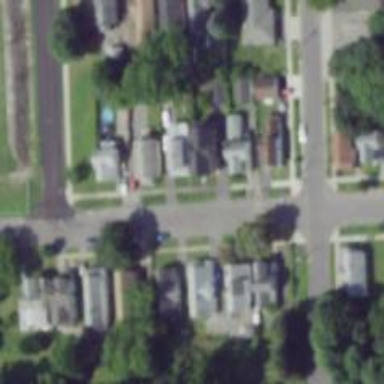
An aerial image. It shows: Neighborhood.